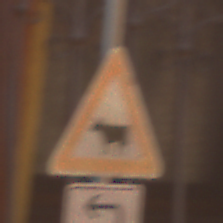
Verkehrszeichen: ViehtriebRechts
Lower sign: RichtungsangabeDurchPfeile2
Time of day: MorningAfternoon
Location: Outdoor (Urban)
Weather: Clear
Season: NotSpecified
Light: Natural